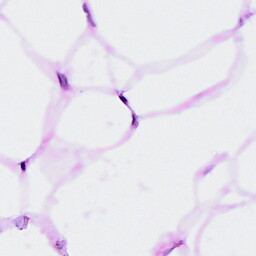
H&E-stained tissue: Breast